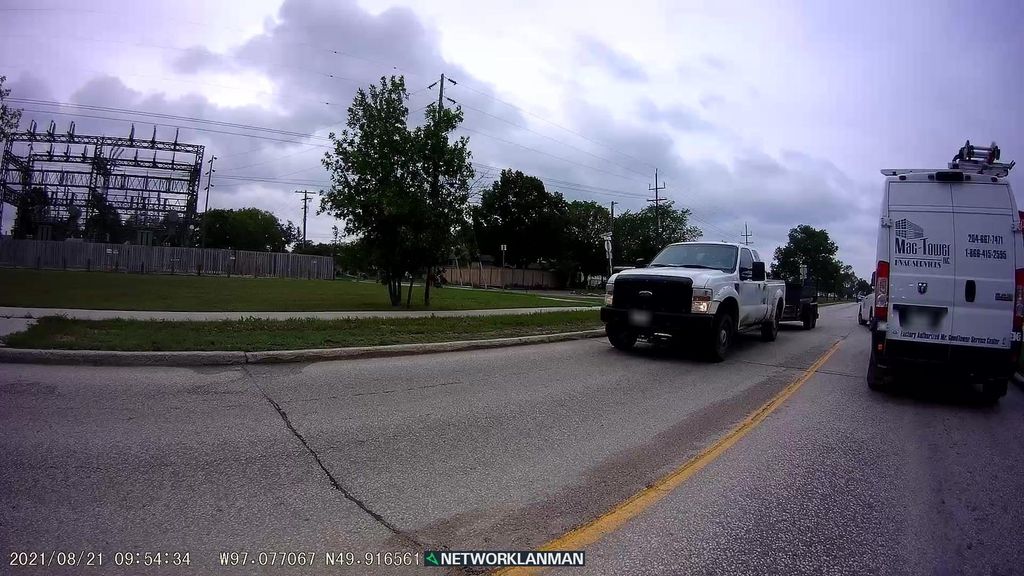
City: winnipeg